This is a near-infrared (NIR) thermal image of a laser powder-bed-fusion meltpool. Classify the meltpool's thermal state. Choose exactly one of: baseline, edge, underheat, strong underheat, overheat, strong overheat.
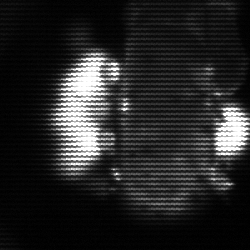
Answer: strong underheat